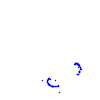
Particle: proton